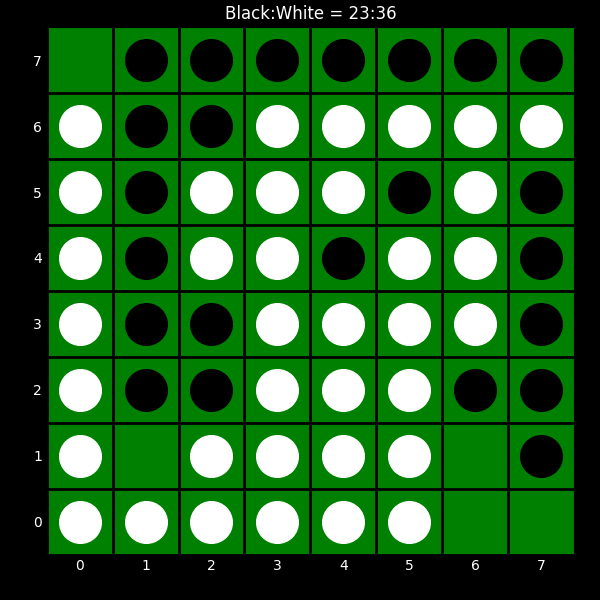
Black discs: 23
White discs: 36